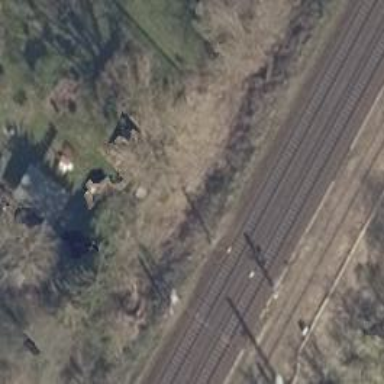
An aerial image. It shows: Railway signal.